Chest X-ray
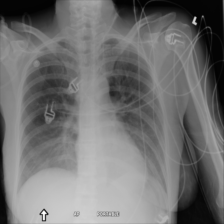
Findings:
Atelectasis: negative
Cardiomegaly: negative
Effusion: negative
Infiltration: positive
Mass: negative
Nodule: negative
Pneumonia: negative
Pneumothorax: negative
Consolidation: negative
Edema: negative
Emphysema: negative
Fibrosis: negative
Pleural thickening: negative
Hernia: negative